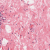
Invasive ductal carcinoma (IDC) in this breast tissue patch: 0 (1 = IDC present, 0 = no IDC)